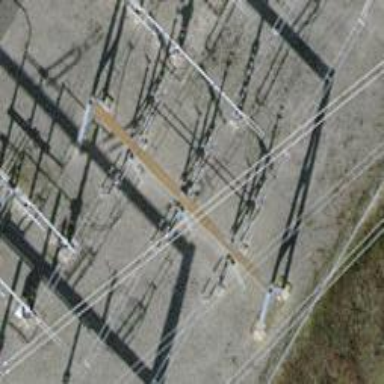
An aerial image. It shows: Insulator used in power equipment.